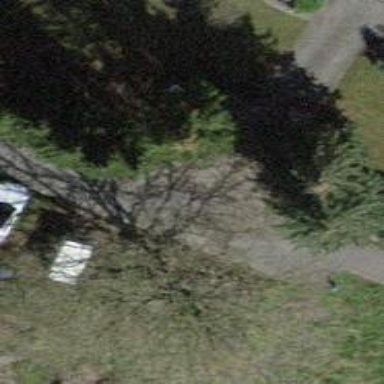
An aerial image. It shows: Swing gate.